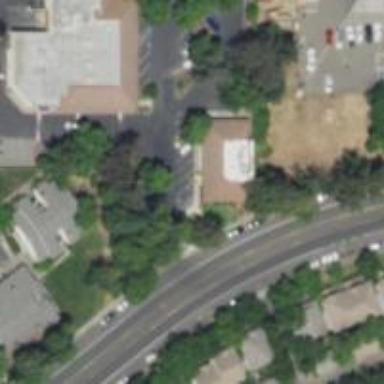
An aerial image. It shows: Veterinary facility.